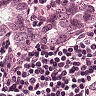
Metastatic tissue present: yes